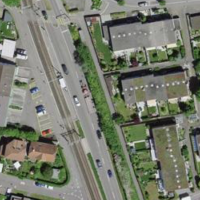
EUNIS habitat code: 54
Species observed at this site:
Cerastium tomentosum